Question: I have a script pulling data from the Google Analytics core api. Since I am using the results of the data to successfully populate a sheet in GSheets I know that my data pull is a success.
I'm reading the documentation <URL>.
In particular, this table:

However, I would like to Logger.log() the sampling level of the query:
'''
// check sampling for each report
if(!results.containsSampledData) {
Logger.log('sampling: none');
} else {
Logger.log('sampling: ' + results.query.samplingLevel);
}
'''
When I view the logs I get 'sampling: undefined'.
How do I get the sampling results from the results object?
Here is what generates the results object, though I don;t think it's relavant (but may be wrong):
'''
// get GA data from core api
function getReportDataForProfile(profile, len_results, start_num) {
var startDate = getLastNdays(30); // set date range here
var endDate = getLastNdays(0);
var optArgs = {
'dimensions': 'ga:dimension5, ga:dimension4', // Comma separated list of dimensions.
'start-index': start_num,
'max-results': len_results,
'filters': 'ga:source==cj'
};
// Make a request to the API.
var results = Analytics.Data.Ga.get( // mcf for multi channel api, Ga for core
profile, // Table id (format ga:xxxxxx).
startDate, // Start-date (format yyyy-MM-dd).
endDate, // End-date (format yyyy-MM-dd).
'ga:goalCompletionsAll, ga:users, ga:sessions', // Comma seperated list of metrics.
optArgs);
return results;
}
'''
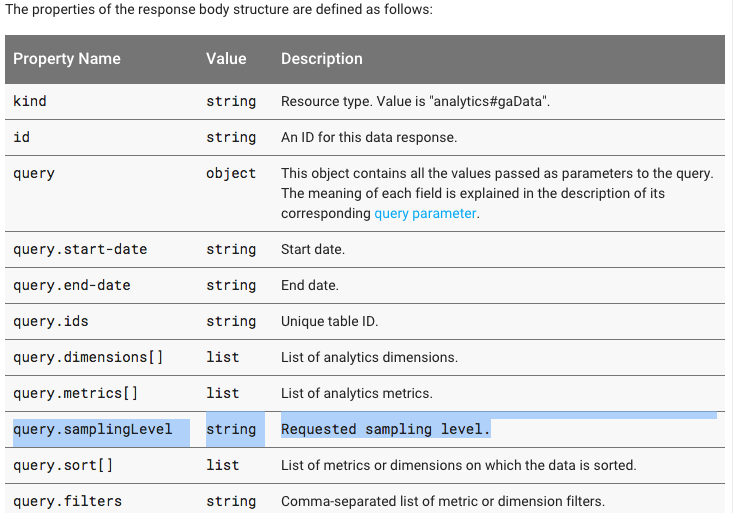
Answer: I think you missed this sentence:
> The following table summarizes all the query parameters accepted by
the Core reporting API.
Those are query parameters. In other words, values that YOU supply. So, you should already know what the sampling level is since you determine it.
<URL> on sampling level. If not supplied, it sets samplingLevel to DEFAULT.
<URL> on the response. I see that it indeed includes a samplingLevel field, but if you scroll further down, samplingLevel isn't one of the fields described in the Response Fields table. I suspect it is either included in the response by accident or you cannot rely upon that field given the lack of documentation.